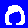
Digit: 0